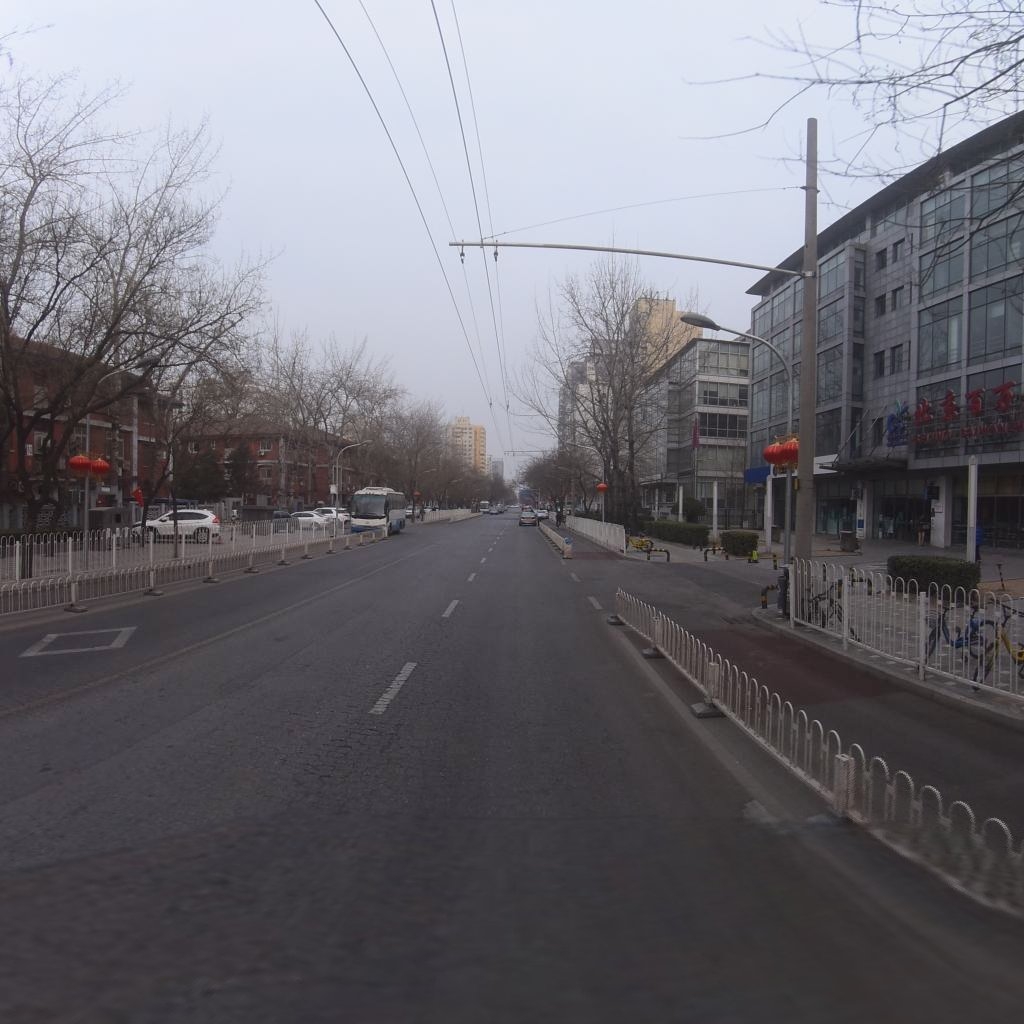
Region: Xicheng
Road damage annotations: alligator crack